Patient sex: F
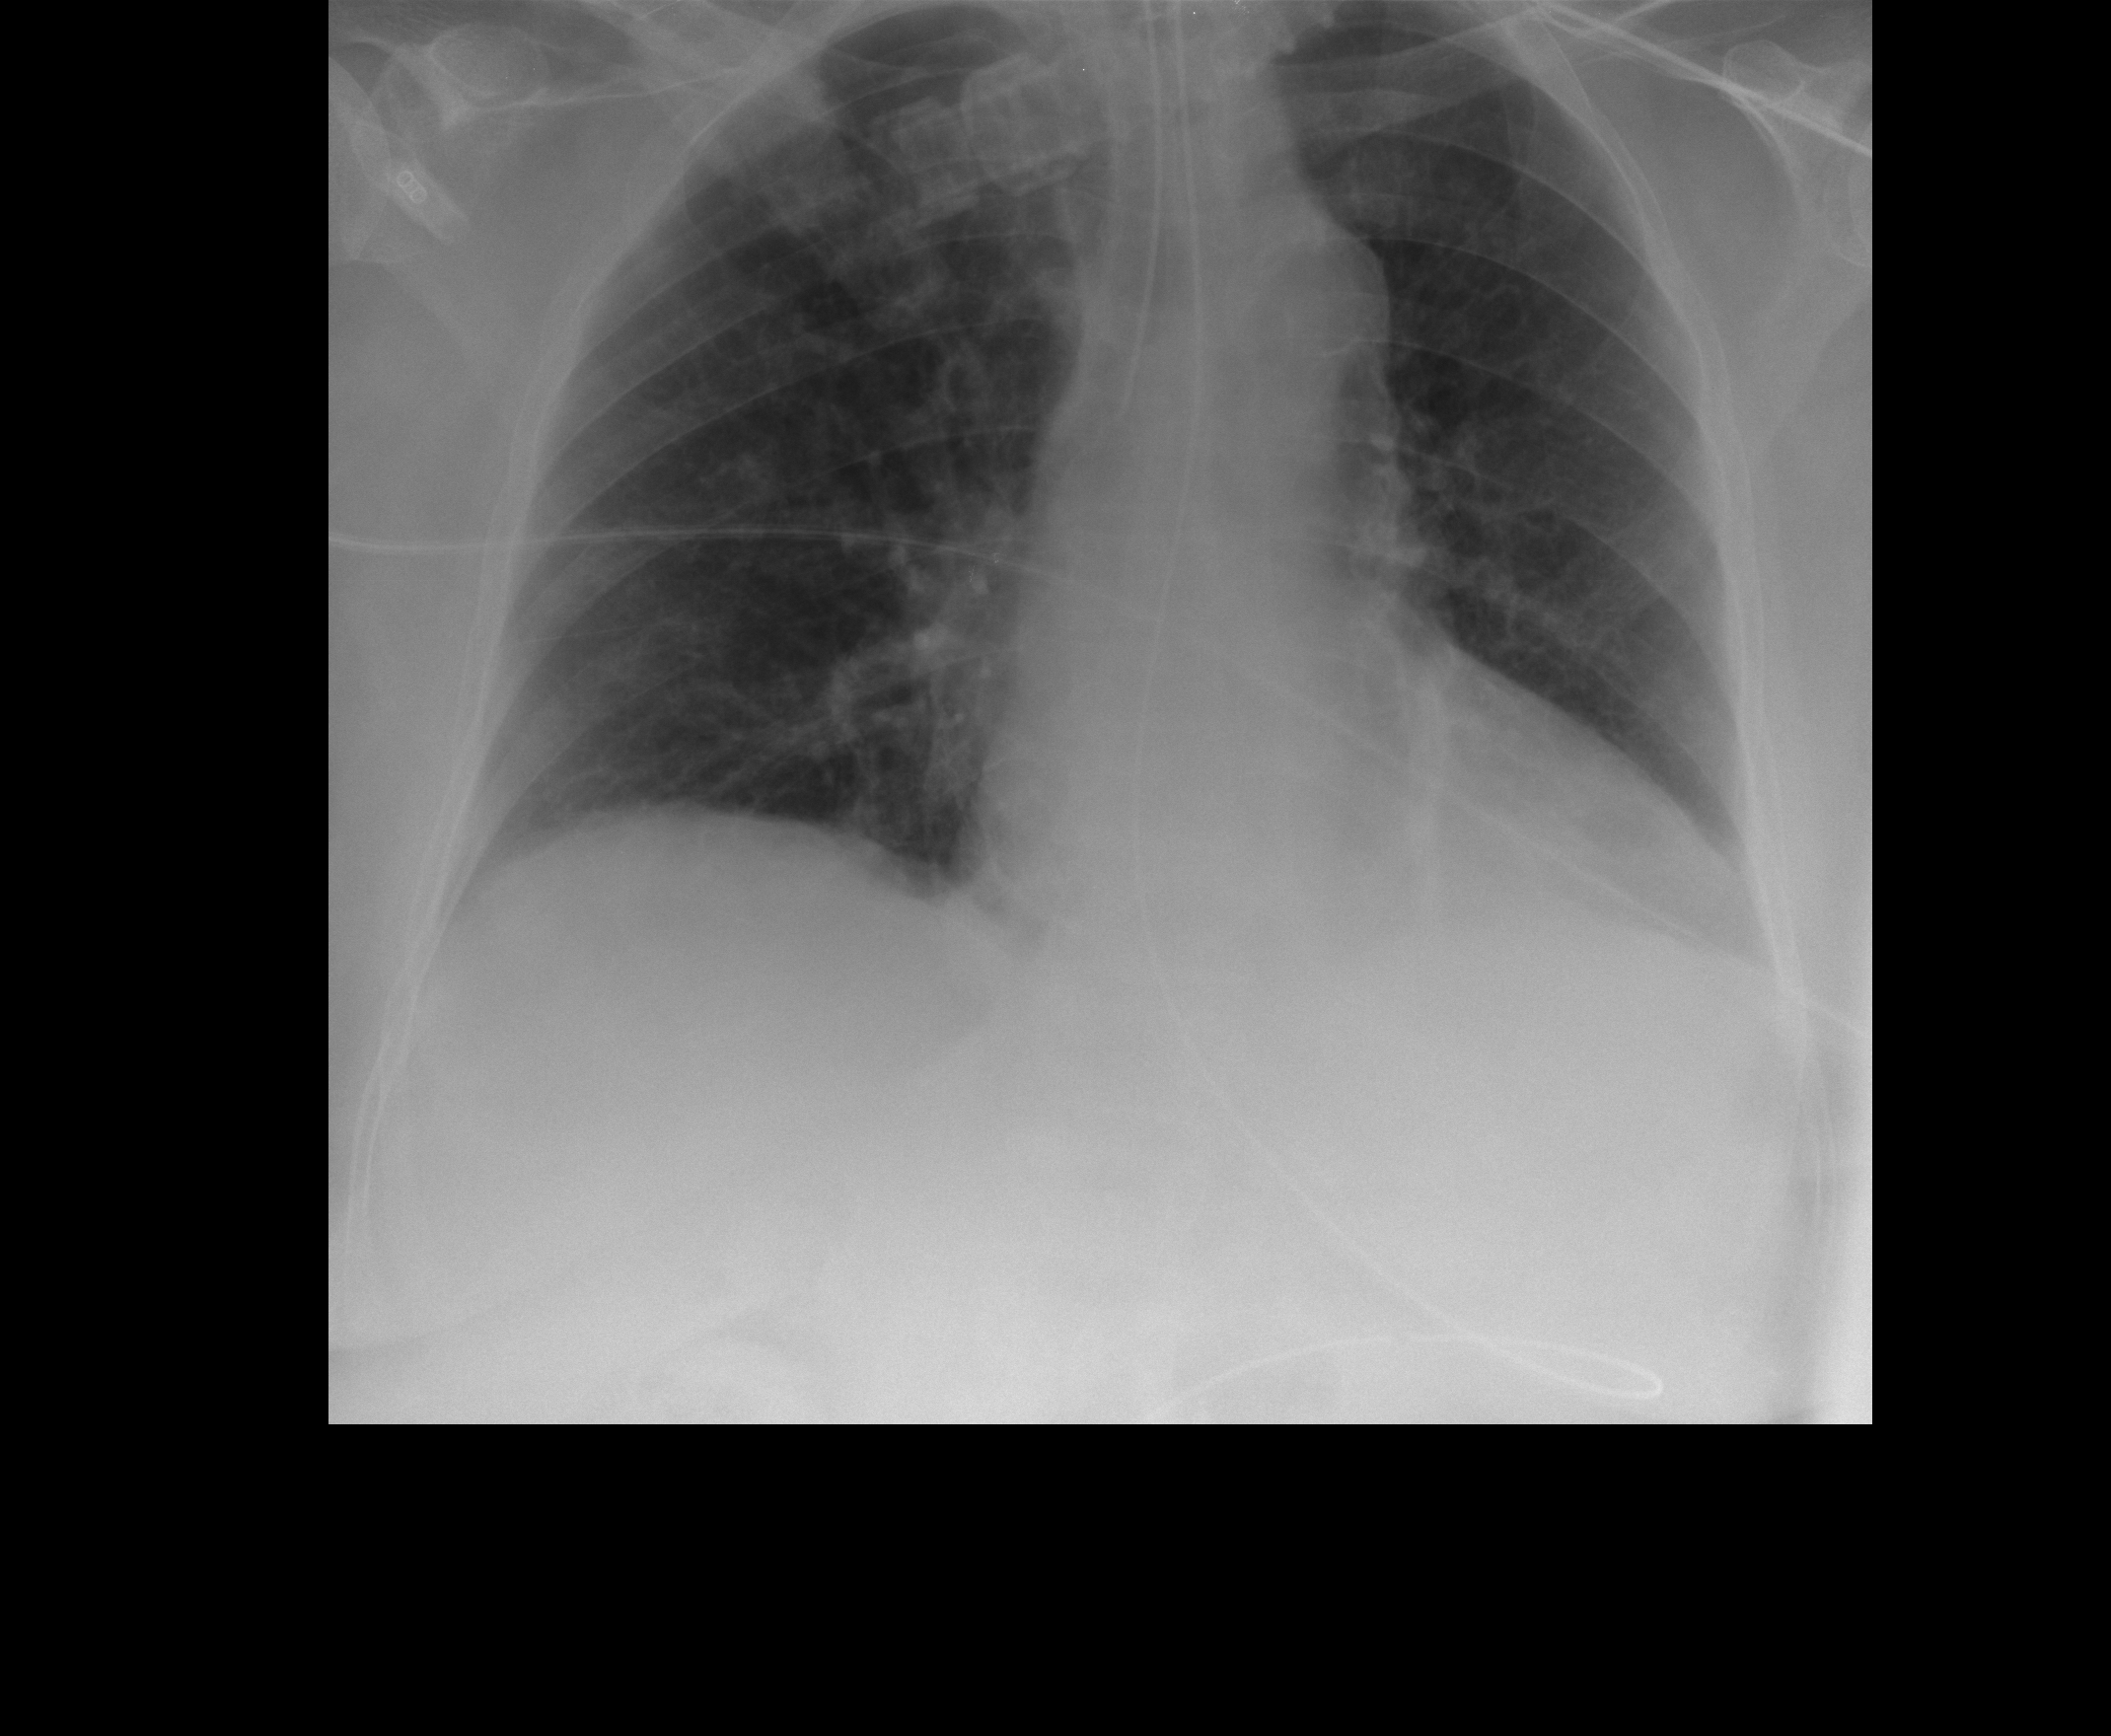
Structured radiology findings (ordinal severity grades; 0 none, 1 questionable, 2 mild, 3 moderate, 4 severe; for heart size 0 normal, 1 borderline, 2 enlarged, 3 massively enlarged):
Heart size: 2
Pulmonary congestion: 2
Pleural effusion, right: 0
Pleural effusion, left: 0
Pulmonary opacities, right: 0
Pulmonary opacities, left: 0
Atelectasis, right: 0
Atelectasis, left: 0